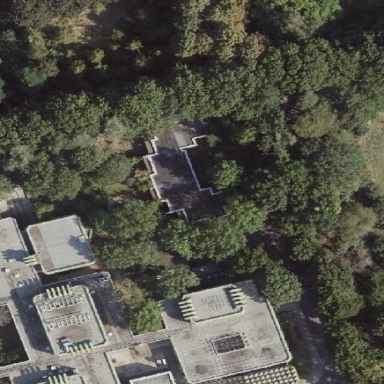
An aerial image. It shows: University building.